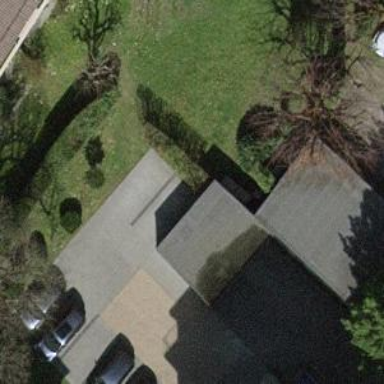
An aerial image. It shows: Group of garages.